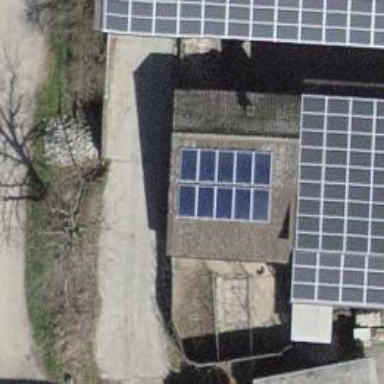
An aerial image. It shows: Solar power generator using photovoltaic panels.